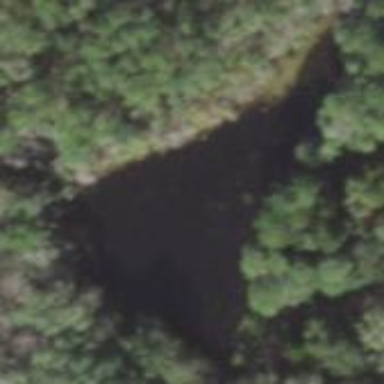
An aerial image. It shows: Reservoir of natural water.